Interaction volume radius: 5 \u00c5
Interaction volume height: 10 \u00c5
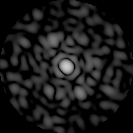
Disorder parameter: 0.8053